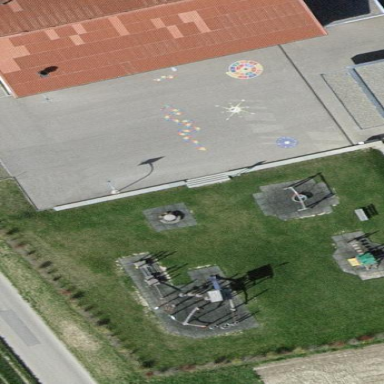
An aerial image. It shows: Playground area for leisure land.